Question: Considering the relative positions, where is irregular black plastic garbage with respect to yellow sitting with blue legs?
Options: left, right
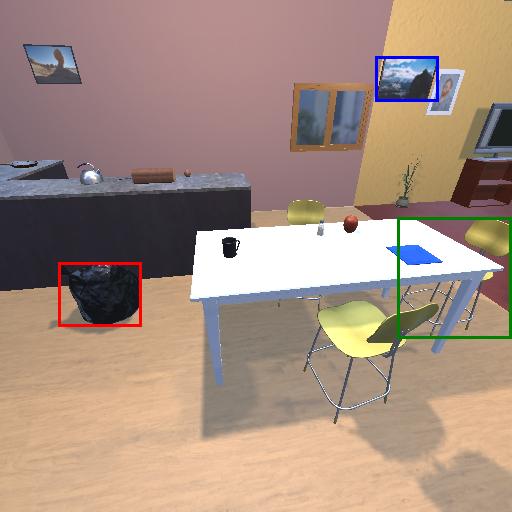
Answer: left